Question: Hi i'm having a slight issue with a OneToOne relationship which when runs the below:-
'''
$userToView = $this->view->entityManager->getRepository("Ajfit\Entity\User")
->findOneByName($userName);
'''
This populates as intended but the a relational field called engineerFk, which is a proxy entity has the identifier field set to [] but with the value set correctly, see below:-

My User entity is this:-
'''
class User extends PersistentObject
{
/**
* @var integer $pk
*
* @ORM\Column(name="pk", type="integer")
* @ORM\Id
* @ORM\GeneratedValue(strategy="IDENTITY")
*/
protected $pk;
/**
* @var integer $engineerFk
* @ORM\OneToOne(targetEntity="Ajfit\Entity\Engineer")
* @ORM\JoinColumn(name="pk", referencedColumnName="user_fk")
*/
protected $engineerFk;
}
'''
My engineer entity setup like this:-
'''
class Engineer extends PersistentObject
{
/**
* @var integer $pk
*
* @ORM\Column(name="pk", type="integer")
* @ORM\Id
* @ORM\GeneratedValue(strategy="IDENTITY")
*/
}
protected $pk;
'''
And my sql in the database is this:-
'''
/*user table*/
CREATE TABLE 'user' (
'pk' int(10) unsigned NOT NULL AUTO_INCREMENT,
PRIMARY KEY ('pk')
) ENGINE=InnoDB AUTO_INCREMENT=34 DEFAULT CHARSET=utf8 COLLATE=utf8_bin
/*engineer table */
CREATE TABLE 'engineer' (
'pk' int(10) unsigned NOT NULL AUTO_INCREMENT,
'user_fk' int(10) unsigned NOT NULL,
PRIMARY KEY ('pk'),
KEY 'engineer_user_fk' ('user_fk'),
CONSTRAINT 'engineer_user_fk' FOREIGN KEY ('user_fk') REFERENCES 'user' ('pk') ON DELETE NO ACTION ON UPDATE NO ACTION
) ENGINE=InnoDB AUTO_INCREMENT=2 DEFAULT CHARSET=utf8
'''
Any help reagrding this problem would be much apprieciated.
Thanks
Andrew
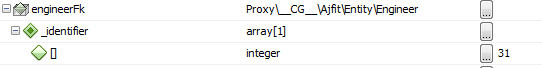
Answer: I think that you're defining the owning side of the relationship on the wrong entity. It should be defined on the entity that owns the foreign key.
I'm not comfortable with annotations, so I'll use YAML to describe the association.
So, for the Engineer entity, you should have something like:
'''
oneToOne:
user:
targetEntity: User
inversedBy: engineer
joinColumn:
name: user_fk
referencedColumnName: pk
'''
Then, for the User entity, the config should be like this:
'''
oneToOne:
engineer:
targetEntity: Engineer
mappedBy: user
'''
Read <URL> for details.
Also, with such association mapping, the Doctrine 2 console tool will generate slightly different entity classes.